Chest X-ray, PA view. Patient: 72 years old, sex M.
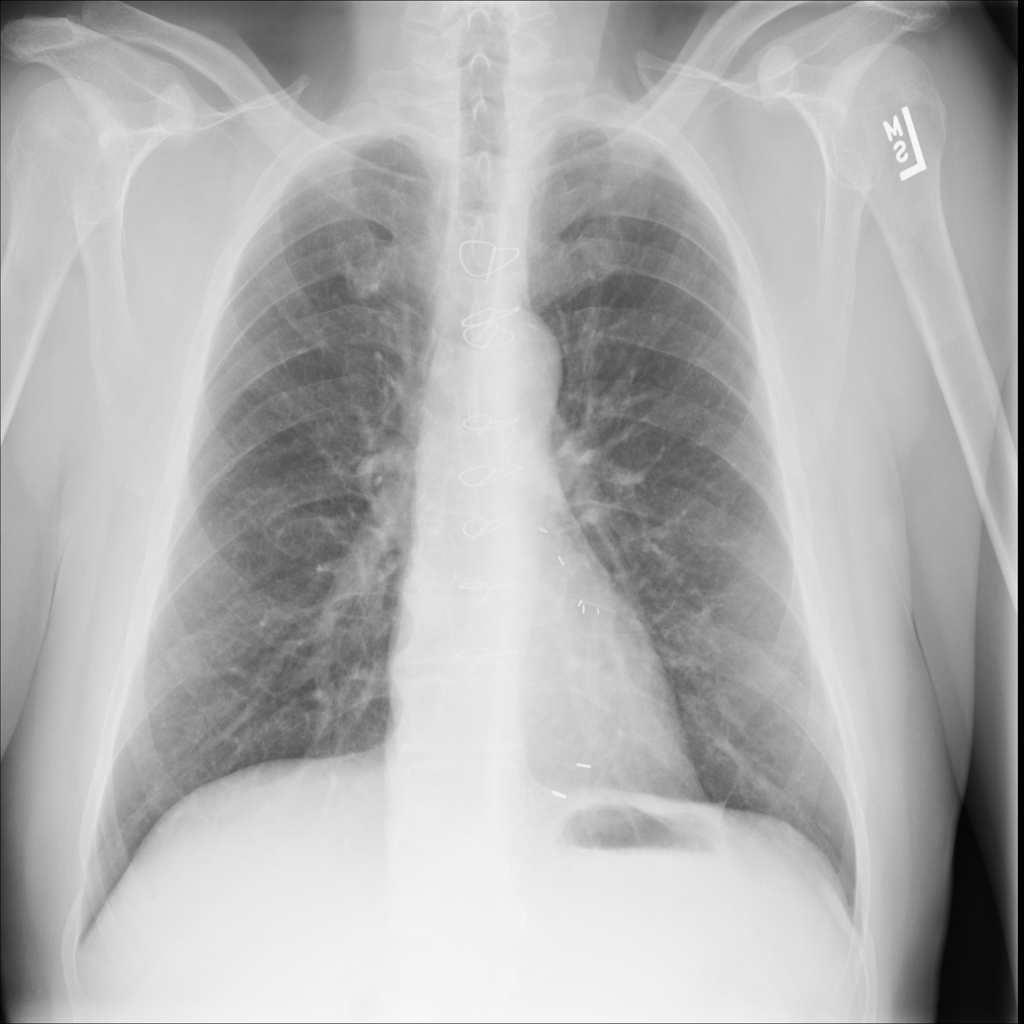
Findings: No Finding